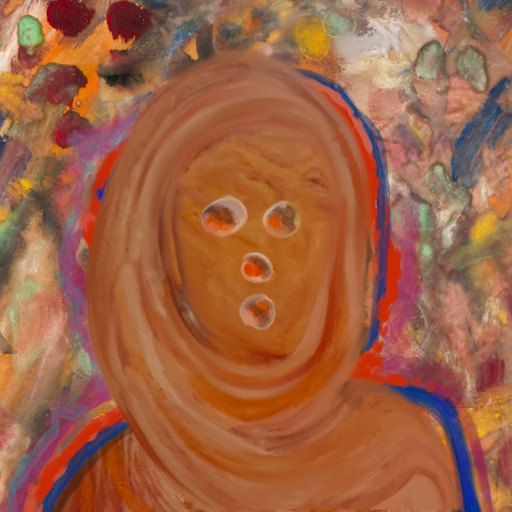
Background: Mother_And_Son_Mother, Head And Neck Front: Pious_Lady, Face Front: Rupkatha, Bust: Pious_Lady, Hair Front: Experience, Head Accessory: Pious_Lady_Scarf, Second Necklace: Blank, Necklace: Blank, Baby: Blank